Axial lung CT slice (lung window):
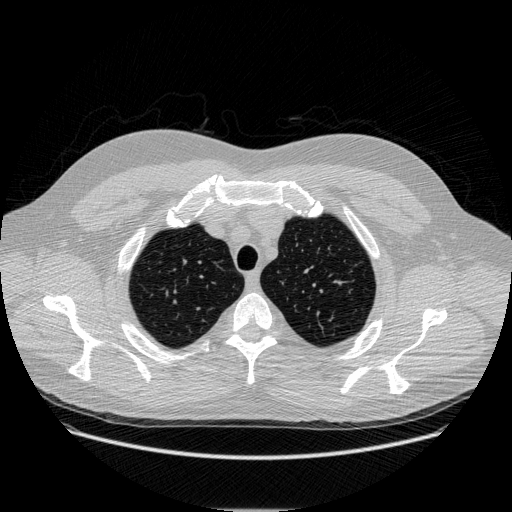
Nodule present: no